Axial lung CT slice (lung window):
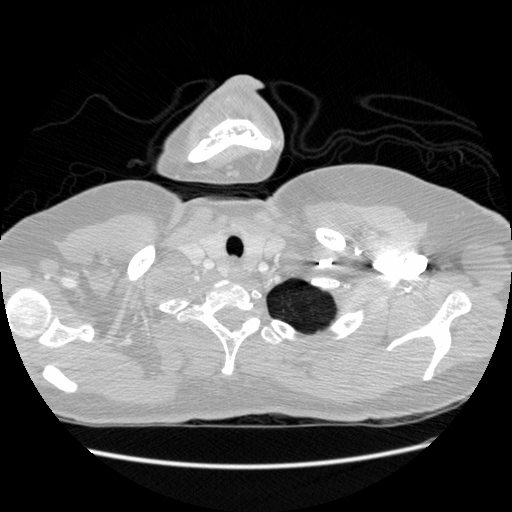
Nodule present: no